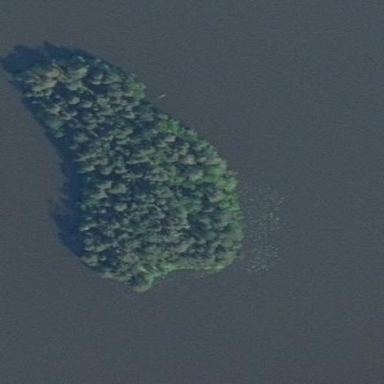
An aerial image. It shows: Islet.